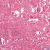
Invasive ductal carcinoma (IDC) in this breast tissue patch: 0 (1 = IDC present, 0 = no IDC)